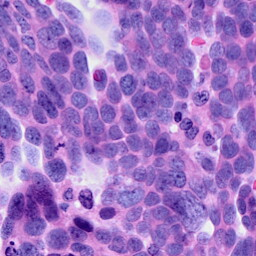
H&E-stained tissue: Ovarian